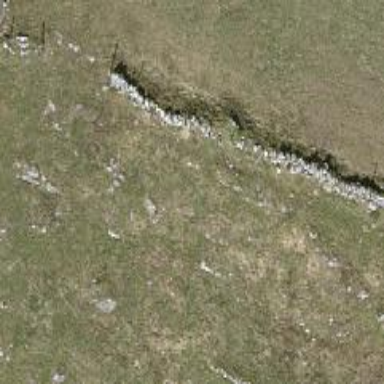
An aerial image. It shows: Wall made of dry stone.